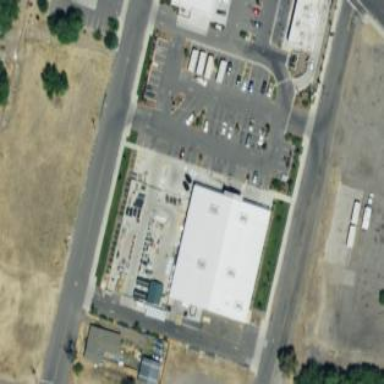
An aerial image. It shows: Country store in retail building.